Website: ulta-beauty
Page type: delivery-shipping
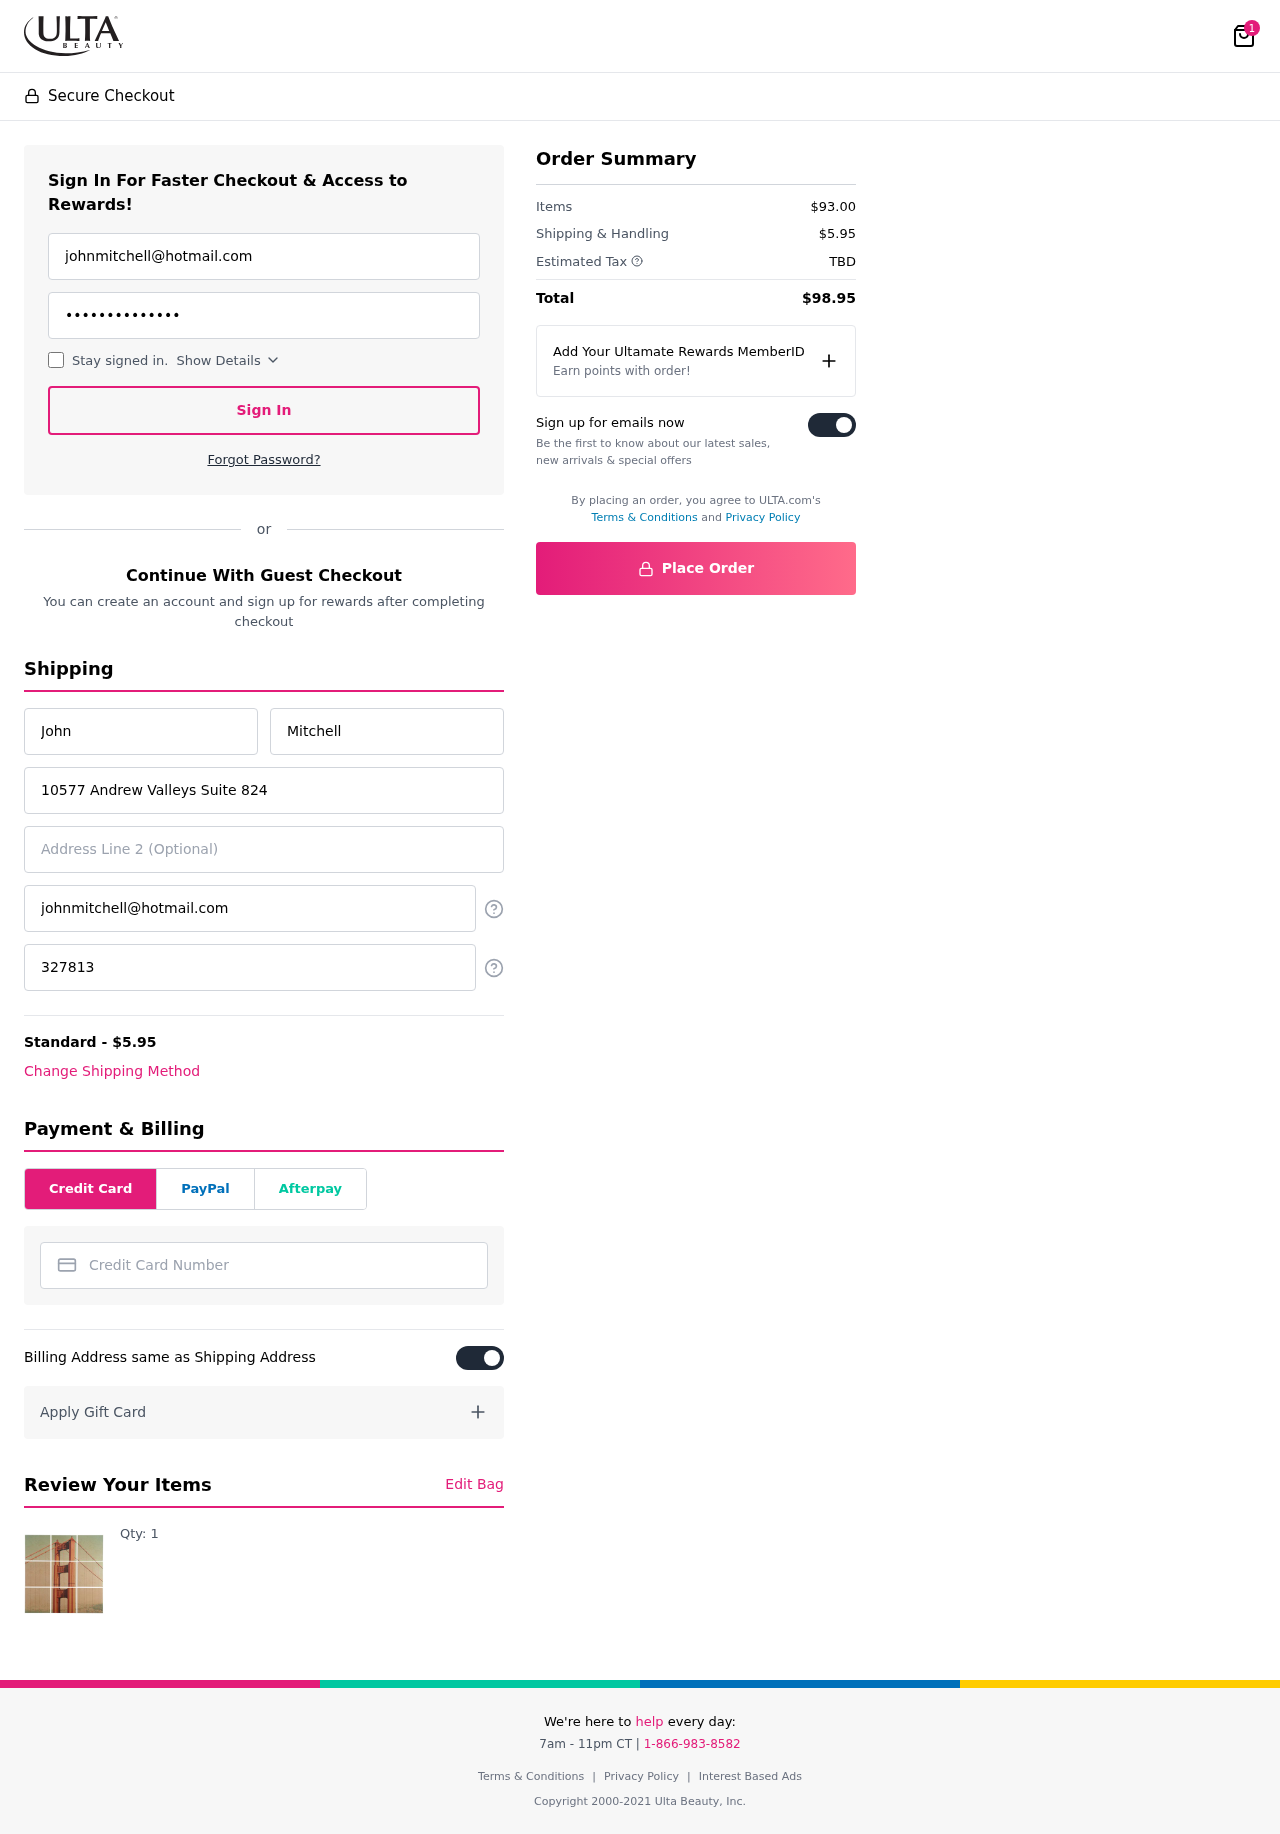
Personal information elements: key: PII_CARD_NUMBER
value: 4870 9720 6881 4796
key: PII_EMAIL
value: johnmitchell@hotmail.com
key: PII_EMAIL2
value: johnmitchell@hotmail.com
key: PII_FIRSTNAME
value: John
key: PII_LASTNAME
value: Mitchell
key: PII_PHONE
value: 3278133676
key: PII_STREET
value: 10577 Andrew Valleys Suite 824
Product elements: key: PRODUCT1_QUANTITY
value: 1
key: PRODUCT1
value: Qty: 1
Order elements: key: ORDER_NUM_ITEMS
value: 1
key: ORDER_SHIPPING_COST
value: $5.95
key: ORDER_SUBTOTAL
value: $93.00
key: ORDER_TAX
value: TBD
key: ORDER_TOTAL
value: $98.95